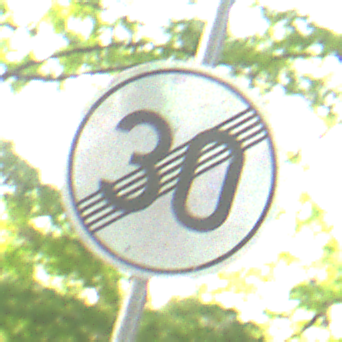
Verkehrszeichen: EndeGeschwindigkeit30
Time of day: MorningAfternoon
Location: Outdoor (RoadRail)
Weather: Clear
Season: NotSpecified
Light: Natural